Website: home-depot
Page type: newsletter-management
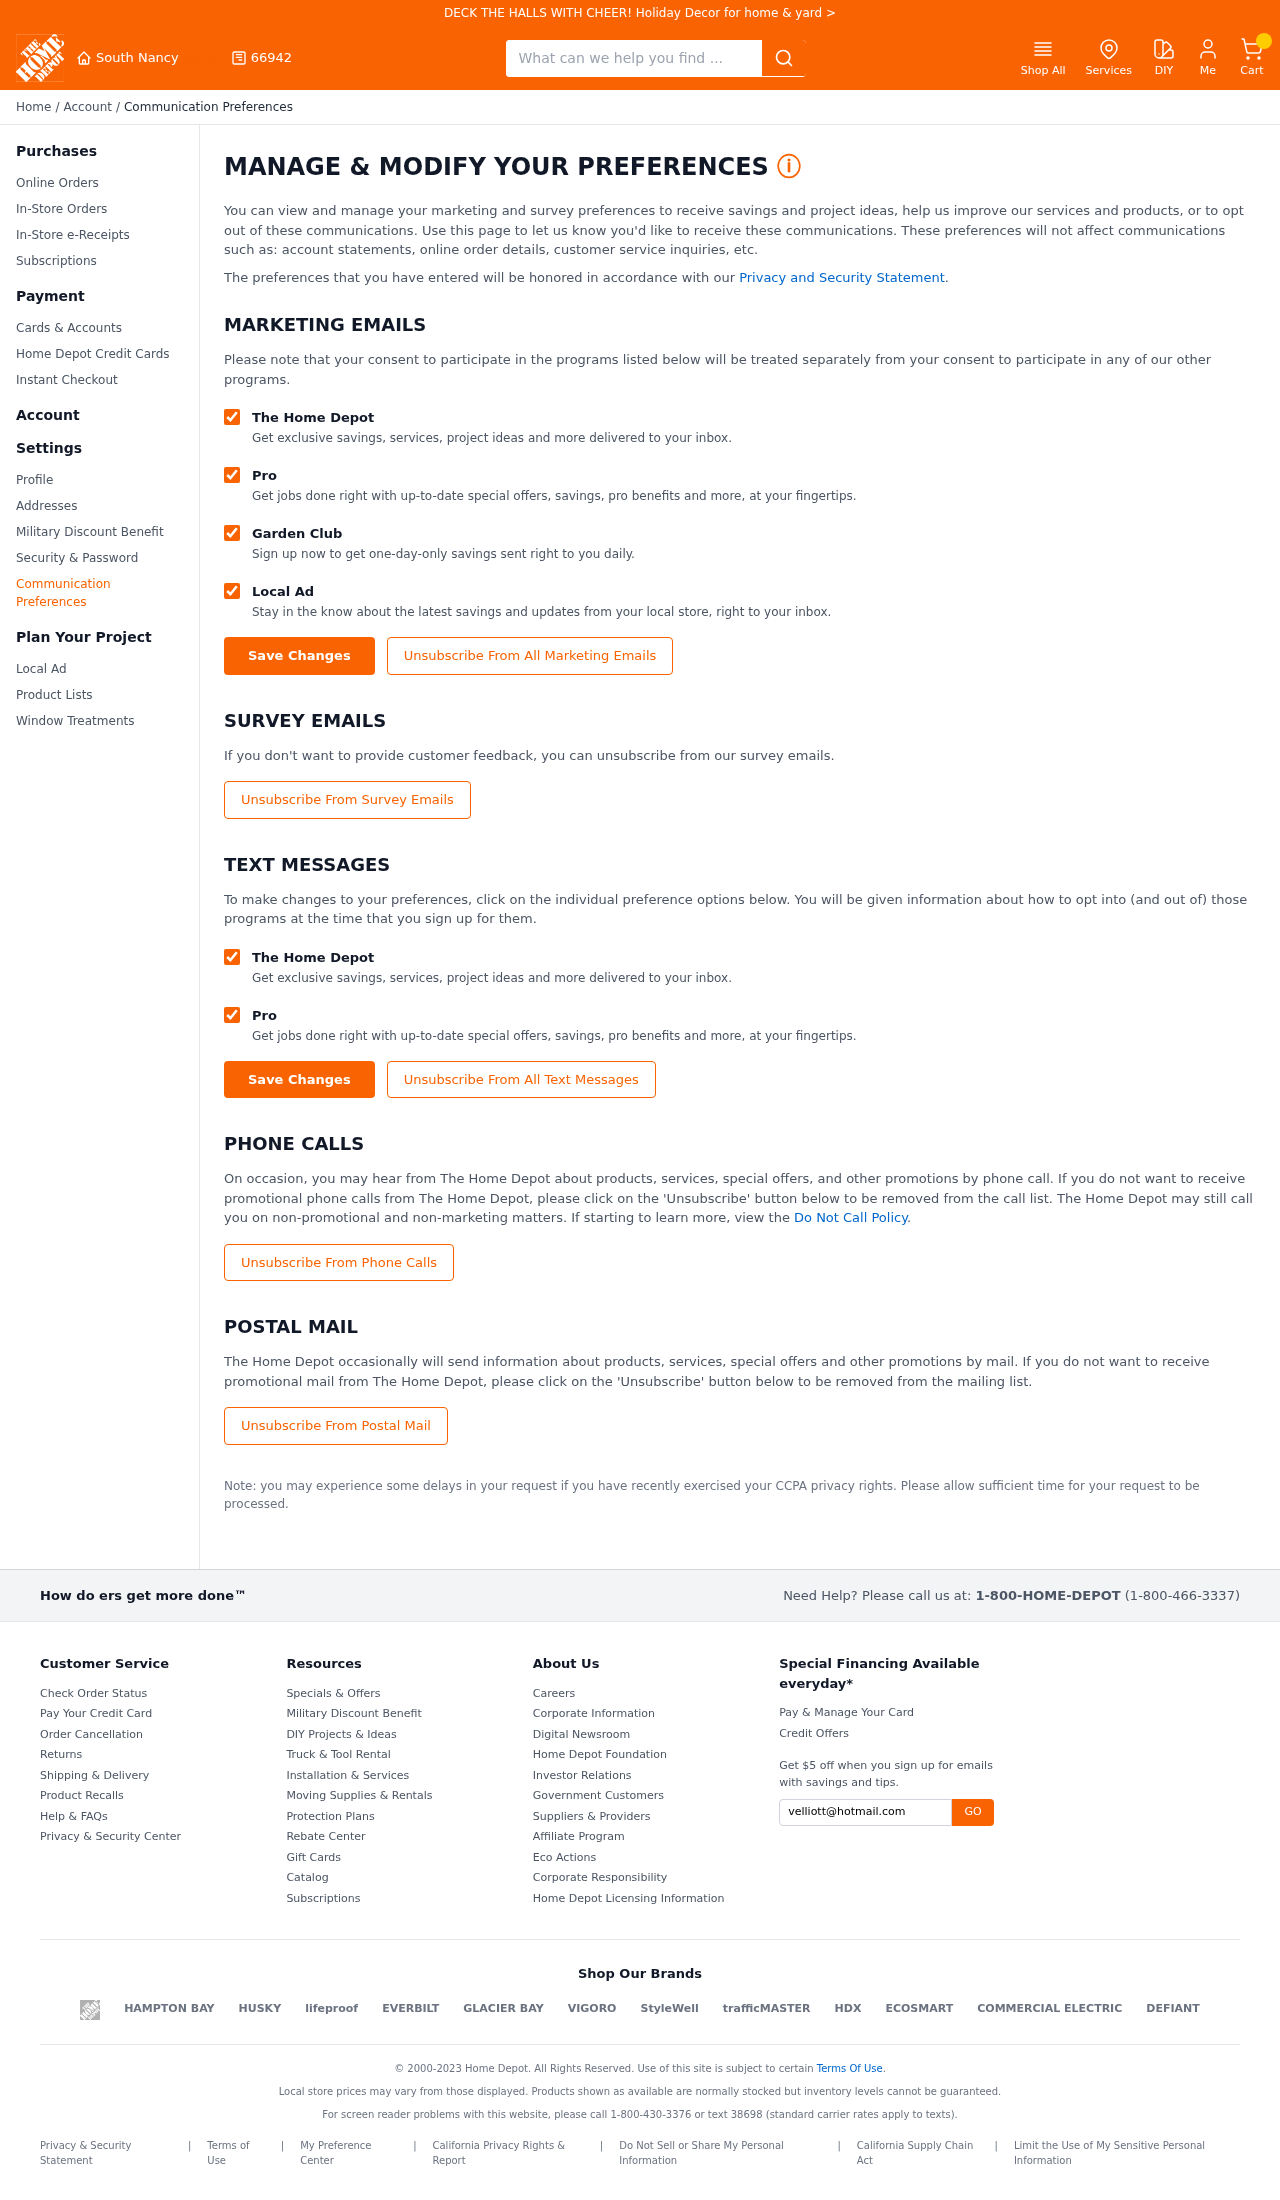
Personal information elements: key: PII_CITY
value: South Nancy
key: PII_POSTCODE
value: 66942
Search elements: key: HEADER_SEARCH
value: What can we help you find ...